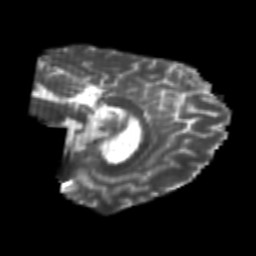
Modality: T2w
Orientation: sagittal
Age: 24
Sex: male
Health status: healthy
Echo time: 0.074 s